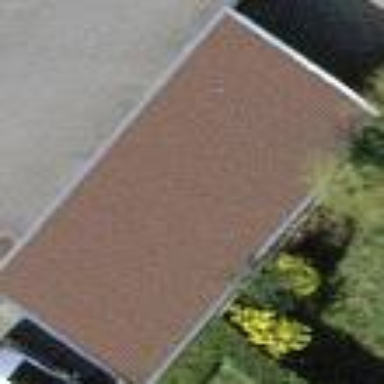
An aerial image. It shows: Carport building.